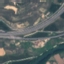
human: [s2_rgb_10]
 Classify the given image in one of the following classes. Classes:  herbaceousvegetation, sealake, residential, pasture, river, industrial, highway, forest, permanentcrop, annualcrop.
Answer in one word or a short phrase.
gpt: Highway